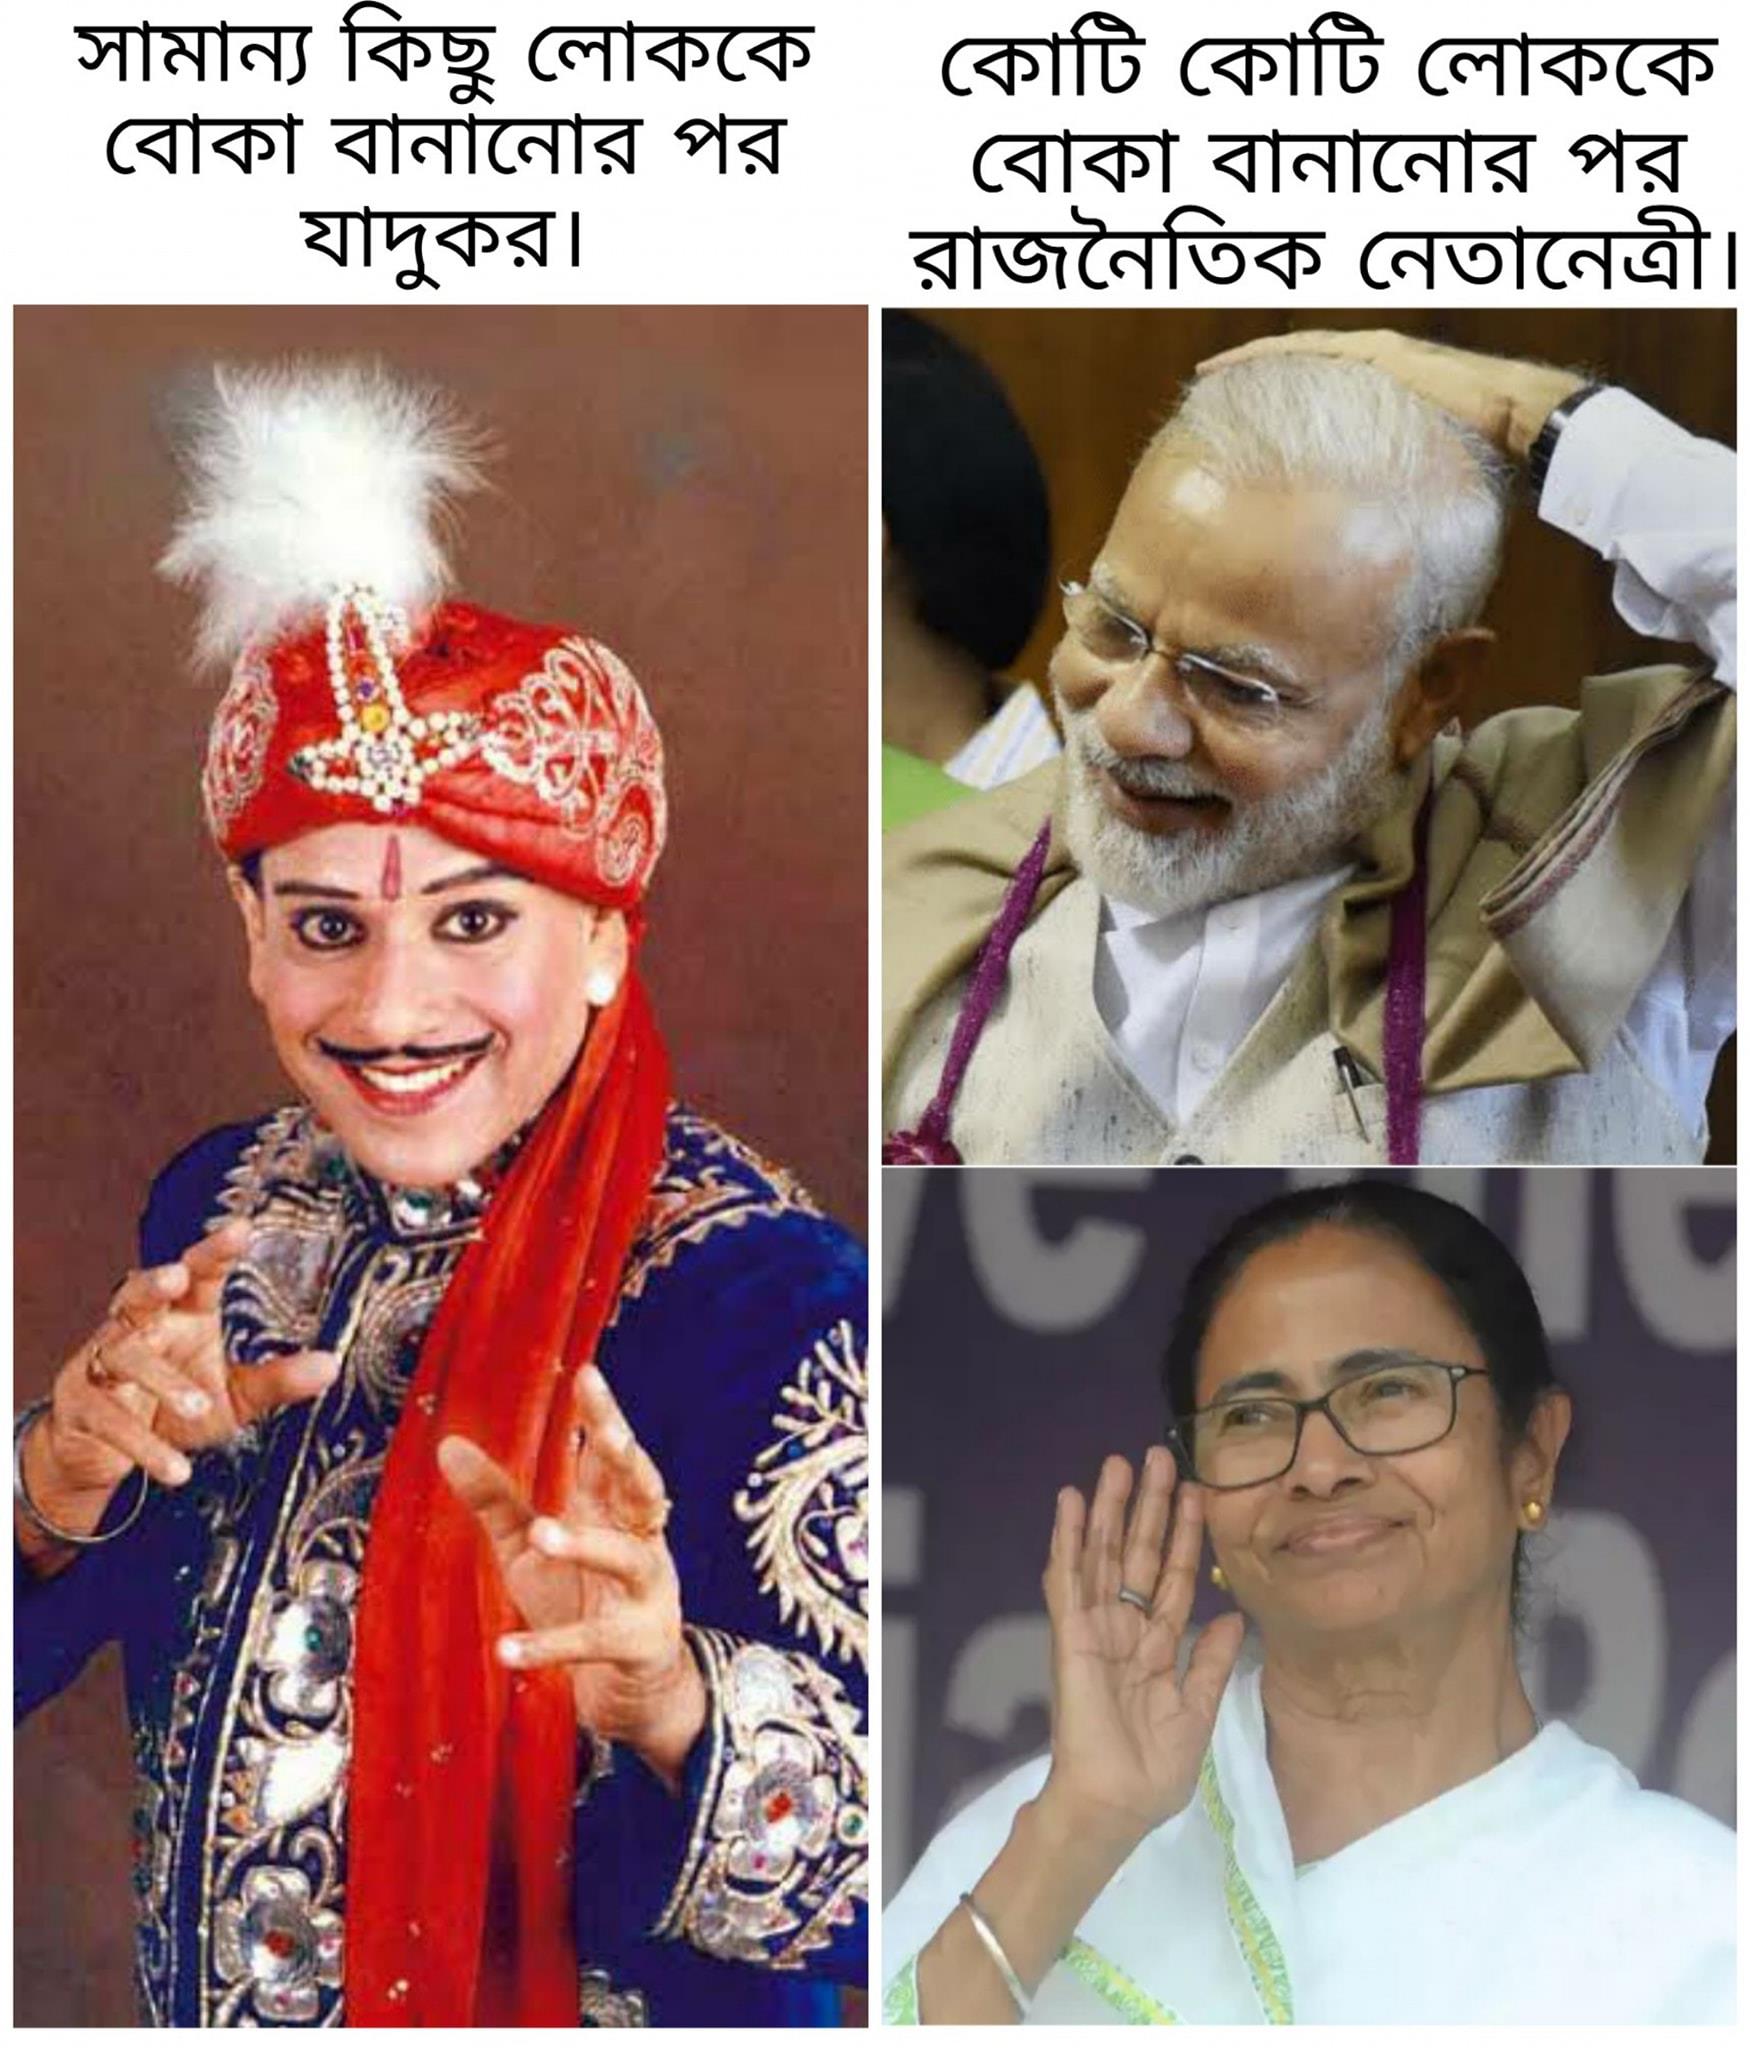
Text: সামান্য কিছু লোককে বোকা বানানোর পর যাদুকর| কোটি কোটি লোককে বোকা বানানোর পর রাজনৈতিক নেতানেত্রী
Label: Hate
Hate category: Political
Targeted group: Organization